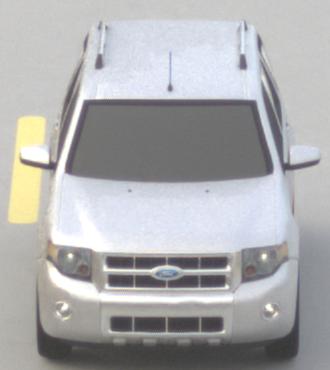
Make: Ford
Model: Escape Hybrid
Detailed model: -
Model produced from: 2004
Model produced until: 2012
Doors: 5
Color: white
Road condition: dry road
Daytime: morning or afternoon
Contrast: low contrast